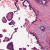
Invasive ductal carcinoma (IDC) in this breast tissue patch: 0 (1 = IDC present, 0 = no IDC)